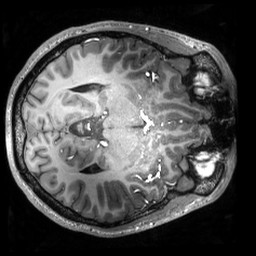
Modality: T1w
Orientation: axial
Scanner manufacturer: philips
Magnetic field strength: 7 T
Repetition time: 0.008 s
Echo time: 0.001974 s